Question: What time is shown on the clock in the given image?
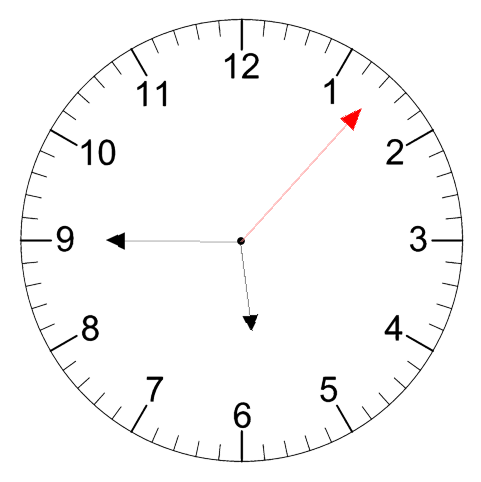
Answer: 05:45:07